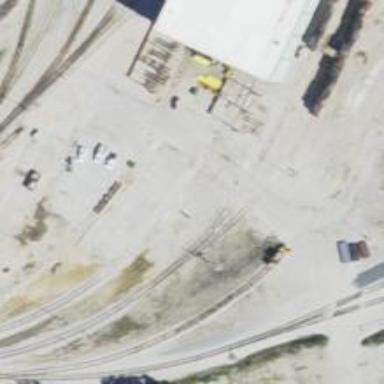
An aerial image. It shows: Railway yard in service.